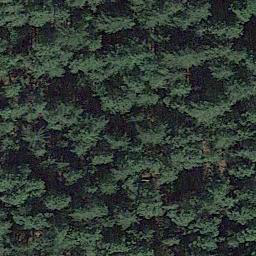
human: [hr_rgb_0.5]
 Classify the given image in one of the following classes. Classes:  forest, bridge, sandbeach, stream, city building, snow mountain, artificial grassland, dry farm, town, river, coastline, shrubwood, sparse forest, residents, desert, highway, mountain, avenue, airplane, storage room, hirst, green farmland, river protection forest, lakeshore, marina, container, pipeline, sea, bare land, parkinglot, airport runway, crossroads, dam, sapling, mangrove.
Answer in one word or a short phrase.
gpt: forest